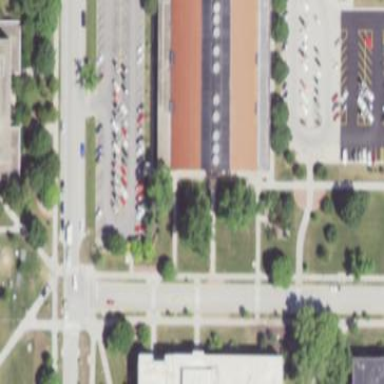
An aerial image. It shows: View of university building.